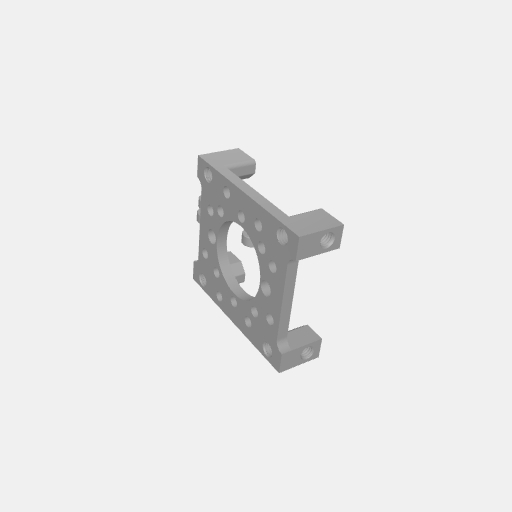
Part: QuadBlockMotorMount32-1